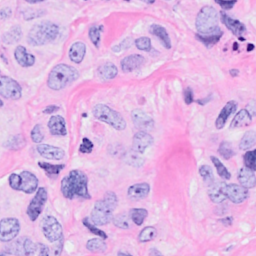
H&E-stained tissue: Breast